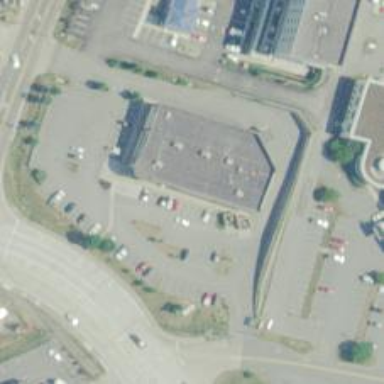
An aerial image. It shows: Pharmacy building providing healthcare services.